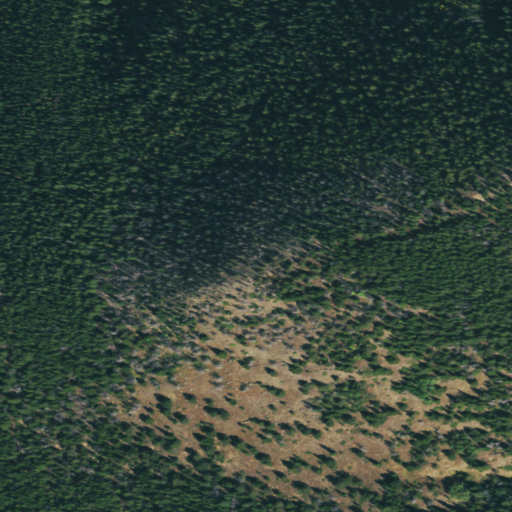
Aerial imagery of ridge(s) in Colorado named Baltimore Ridge containing evergreen forest and shrub